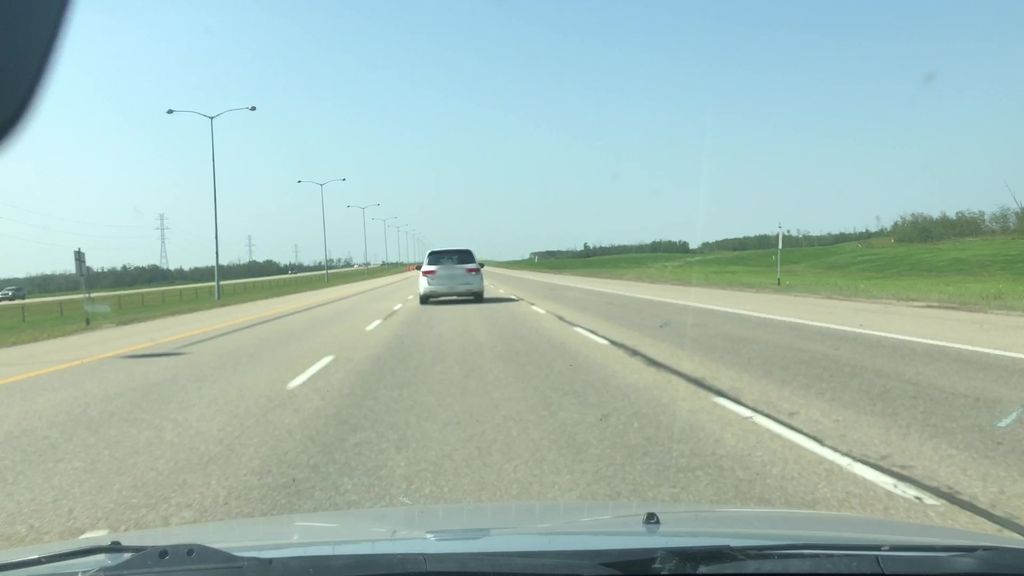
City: edmonton